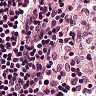
Metastatic tissue present: no